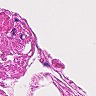
Metastatic tissue present: no